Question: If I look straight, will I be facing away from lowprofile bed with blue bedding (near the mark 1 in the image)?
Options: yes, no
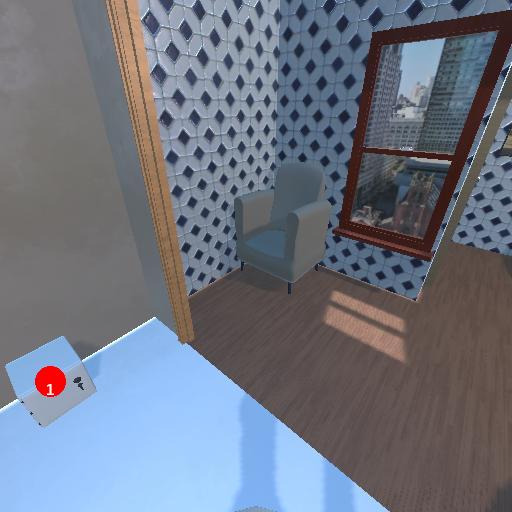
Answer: yes